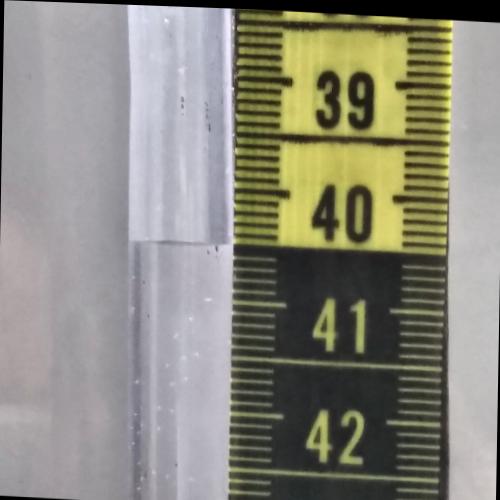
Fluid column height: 40.5 cm